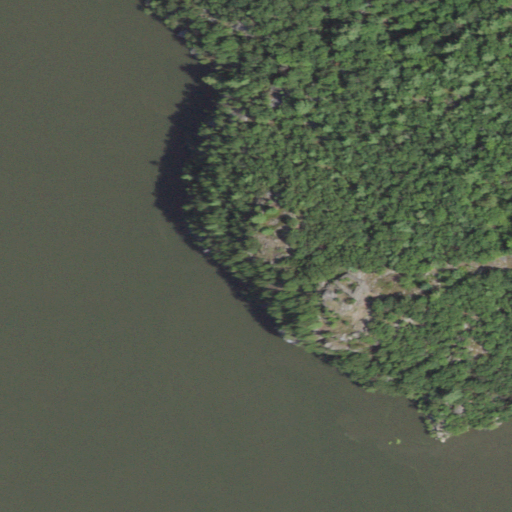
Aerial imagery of cape in New York named Magazine Point containing open water, deciduous forest, mixed forest, herbaceous wetlands, and woody wetlands